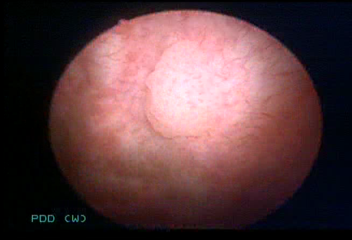
Modality: WLC
Class: Malignant
Subclass: LowGradePapillary
Lesion: L2
Stage: Ta
Morphology: Papillary
Bladder cancer association: Yes
Annotated structures: Tumor